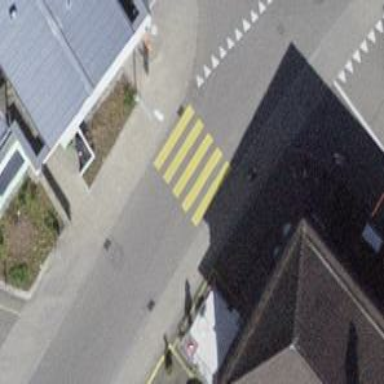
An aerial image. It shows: Zebra crossing on the road.